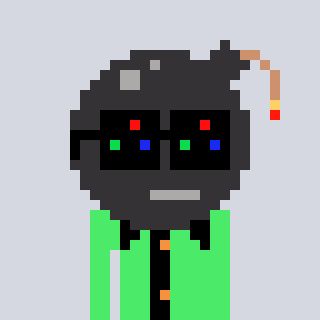
a pixel art character with square black sunglasses, a bomb-shaped head and a teal-colored body on a cool background